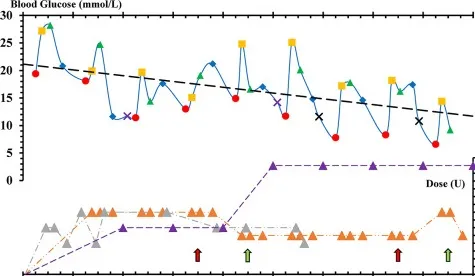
Dynamic changes in blood glucose and insulin dosage. FPG, Fasting Blood Glucose; PBG, Postprandial Blood Glucose; RBG, Random Blood Glucose.
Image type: pathology (immunostaining)